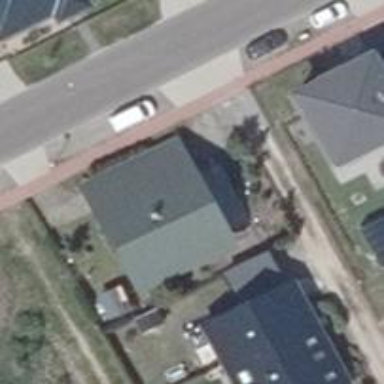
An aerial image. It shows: Detached building.